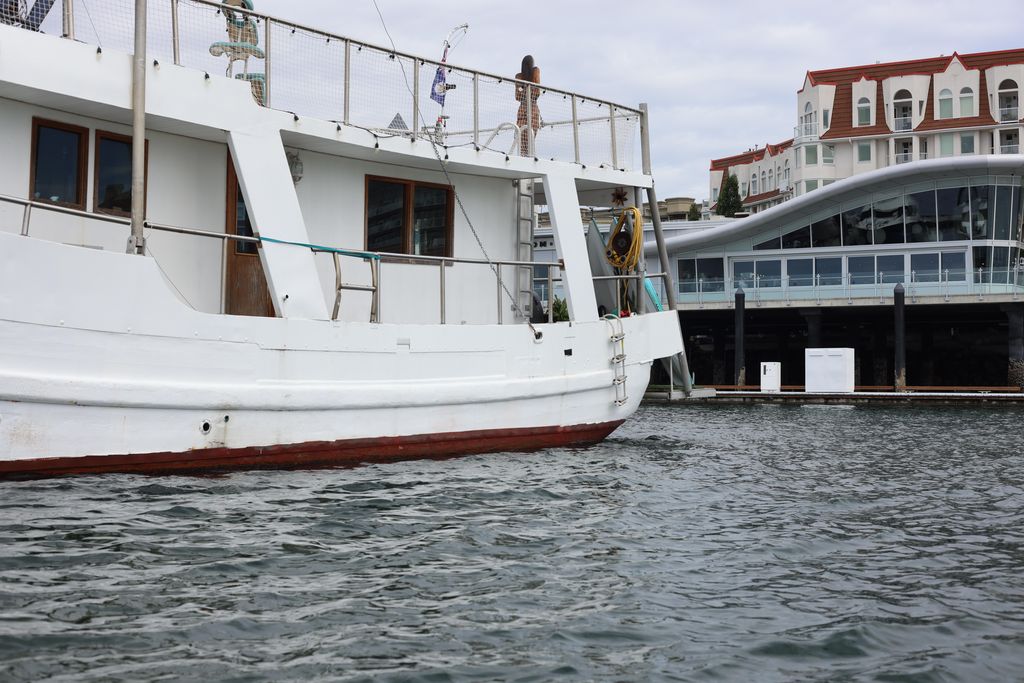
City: victoria